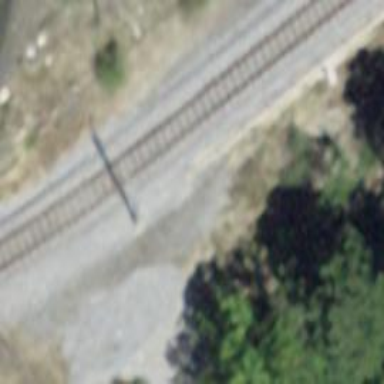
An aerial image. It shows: Catenary mast for power lines.